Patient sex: F
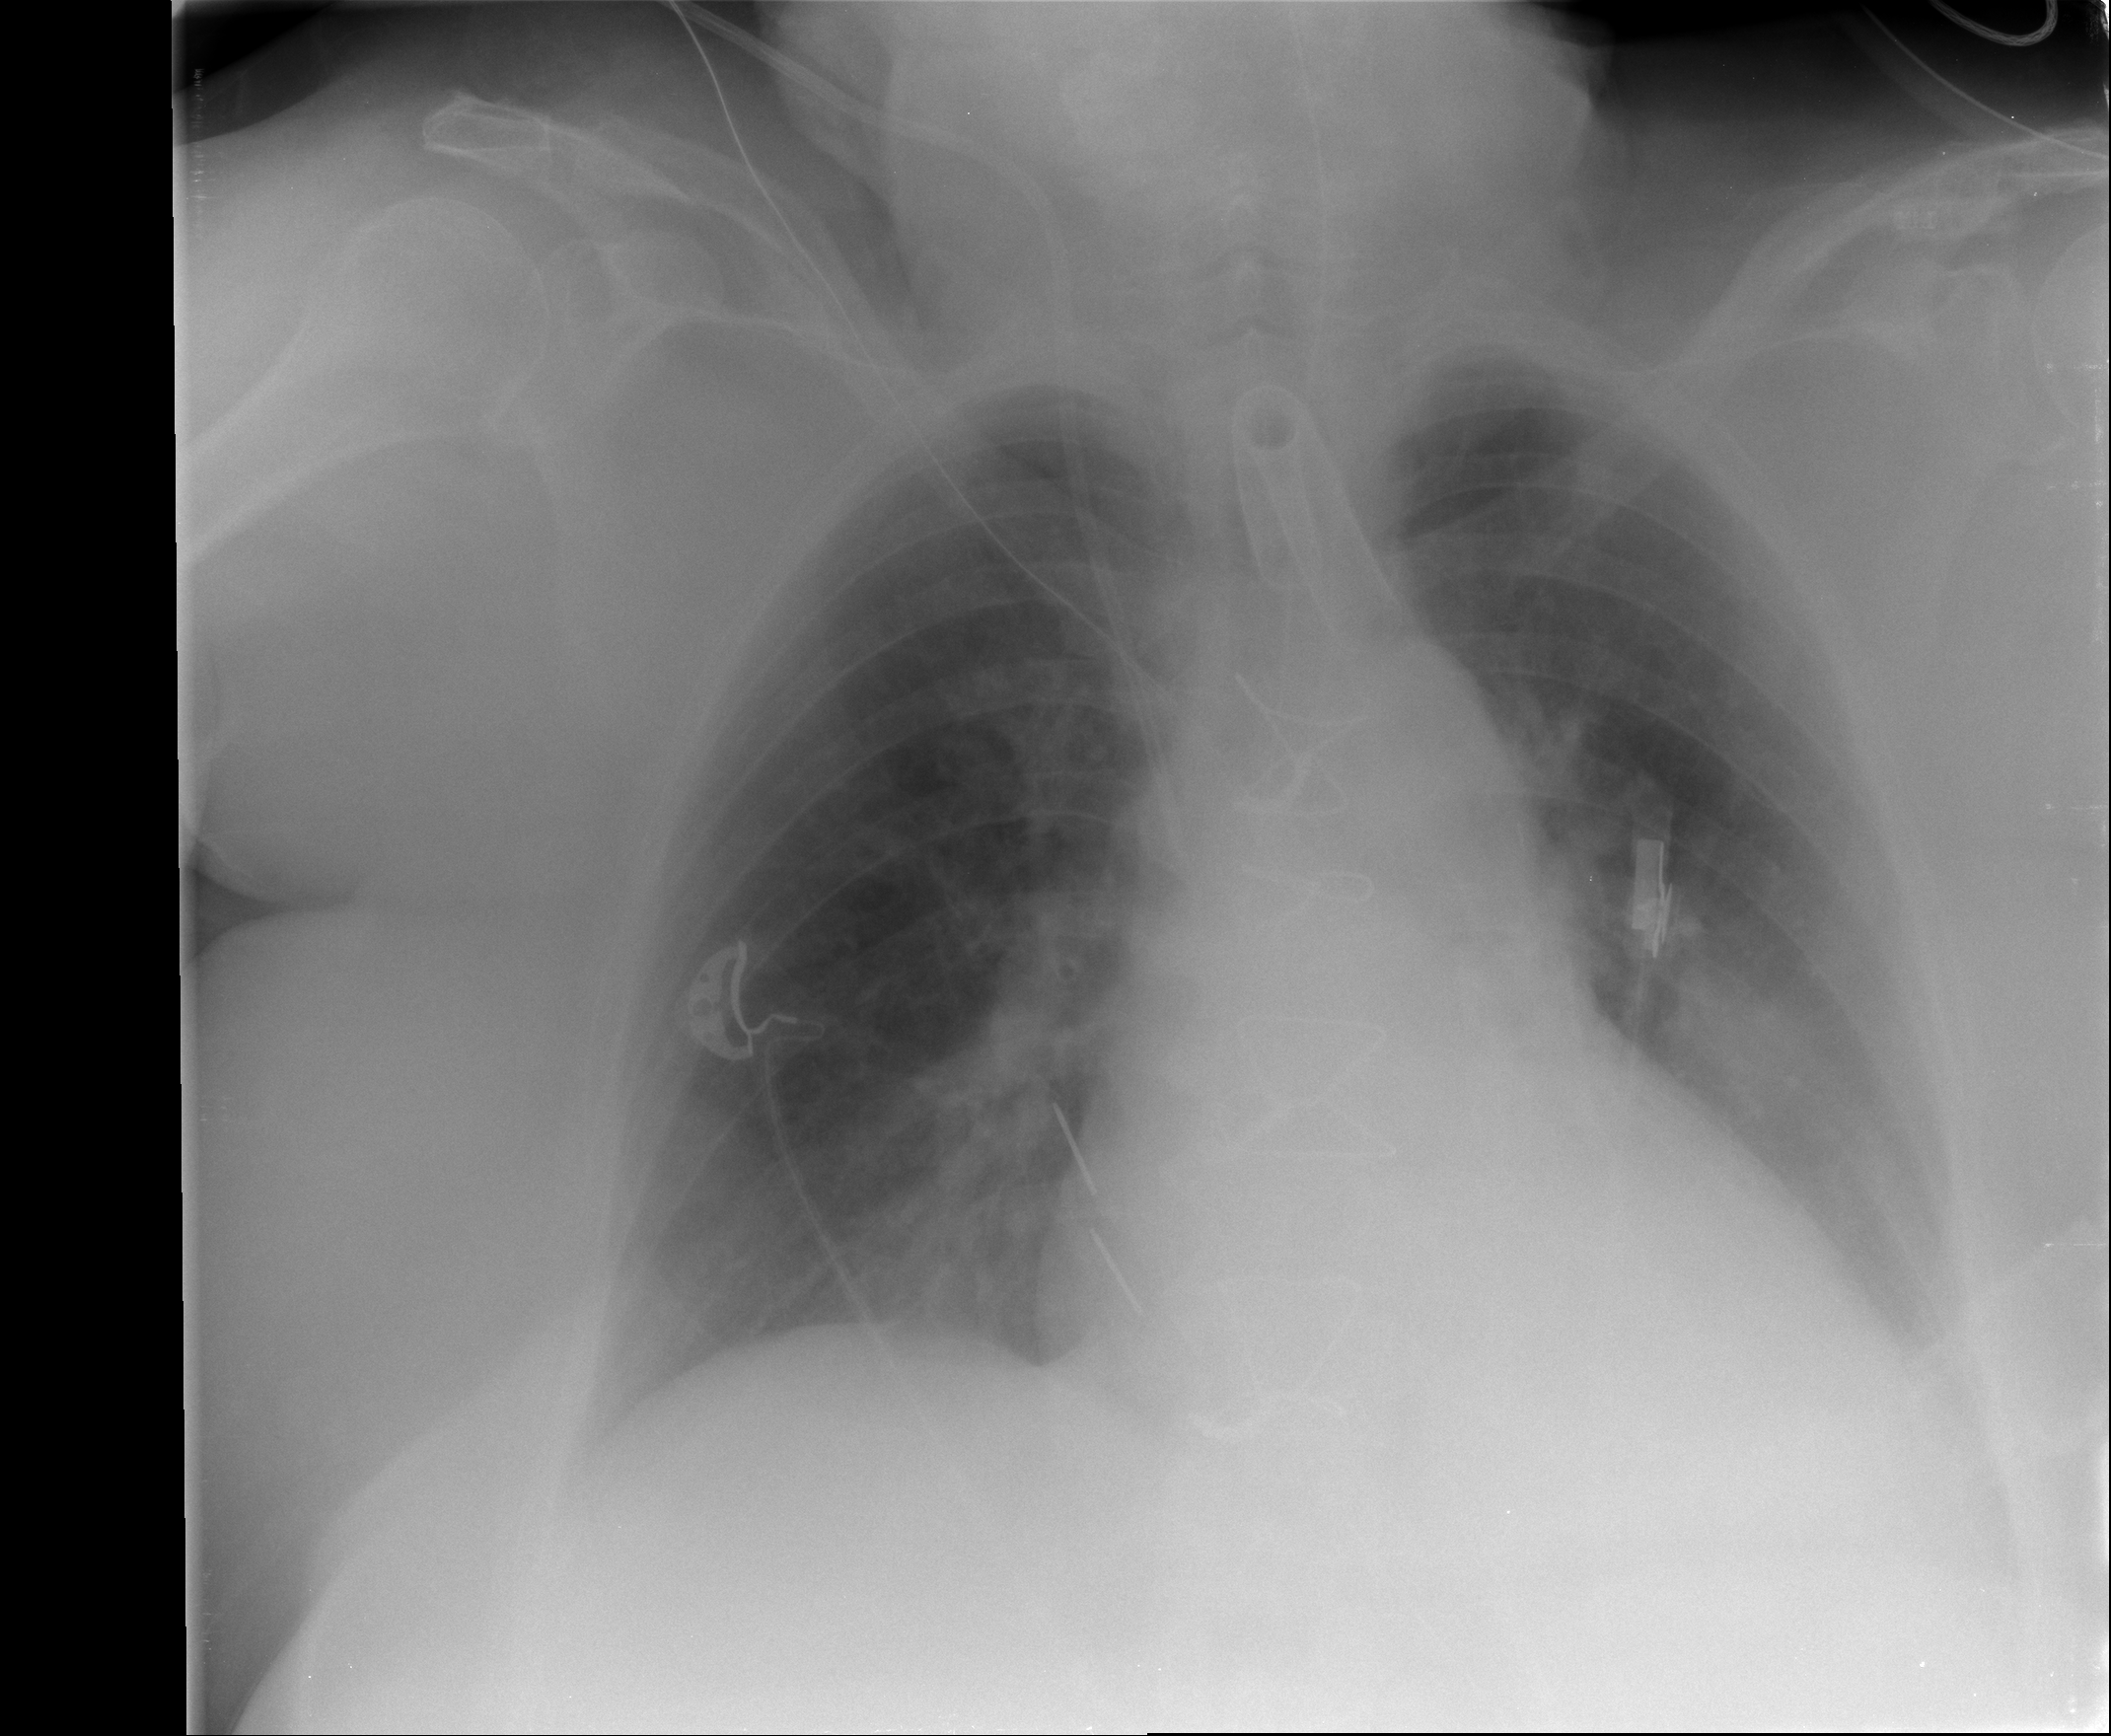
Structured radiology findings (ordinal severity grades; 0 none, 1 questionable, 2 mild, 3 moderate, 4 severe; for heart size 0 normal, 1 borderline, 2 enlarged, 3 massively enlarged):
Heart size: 2
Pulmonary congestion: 3
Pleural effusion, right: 2
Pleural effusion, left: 2
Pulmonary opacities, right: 2
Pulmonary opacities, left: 2
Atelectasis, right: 2
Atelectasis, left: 2